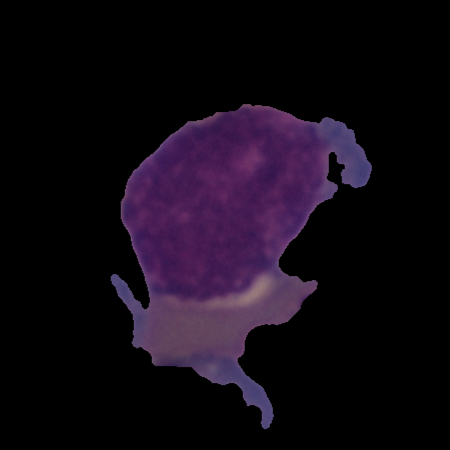
Label: cancer